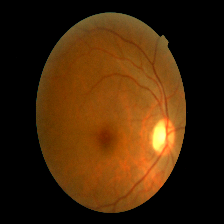
Diabetic retinopathy grade: Mild